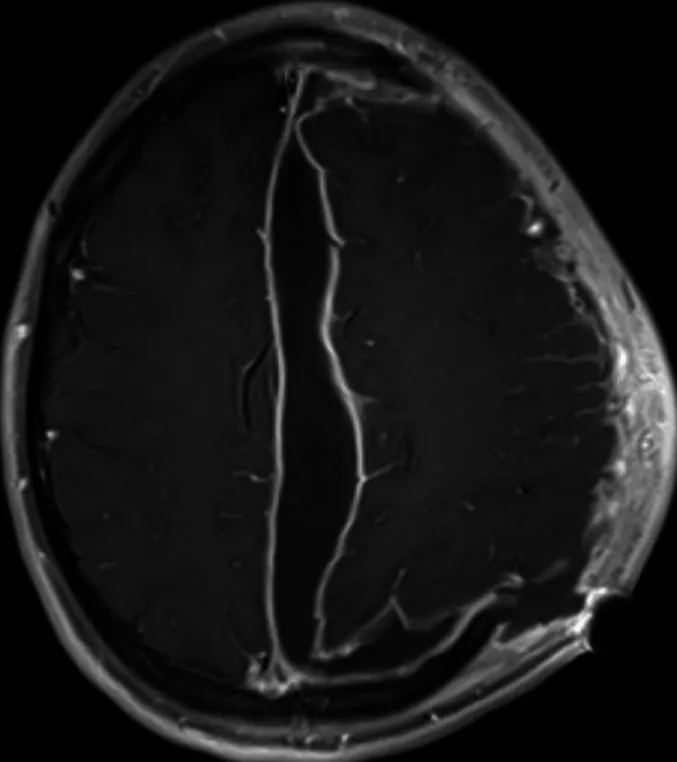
Contrast-enhanced cranial MRI three weeks post-craniectomy. . T1 fat-saturated image after intravenous contrast showing a large midline extra-axial fluid collection consistent with relapsed subdural empyema. . MRI: magnetic resonance imaging.
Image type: radiology (mri)